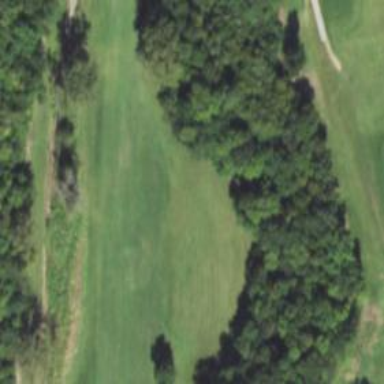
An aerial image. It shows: Golf hole.